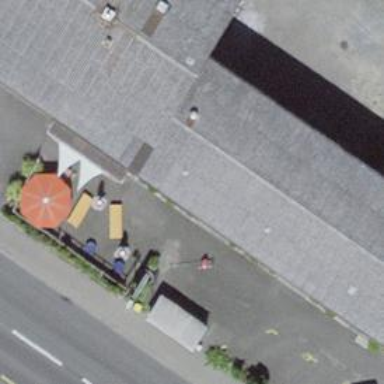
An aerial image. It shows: Restaurant.